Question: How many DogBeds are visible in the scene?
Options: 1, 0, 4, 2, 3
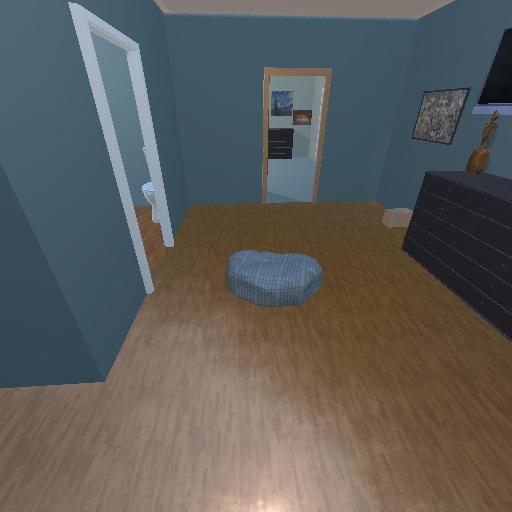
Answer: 1